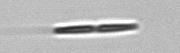
Label: pennate